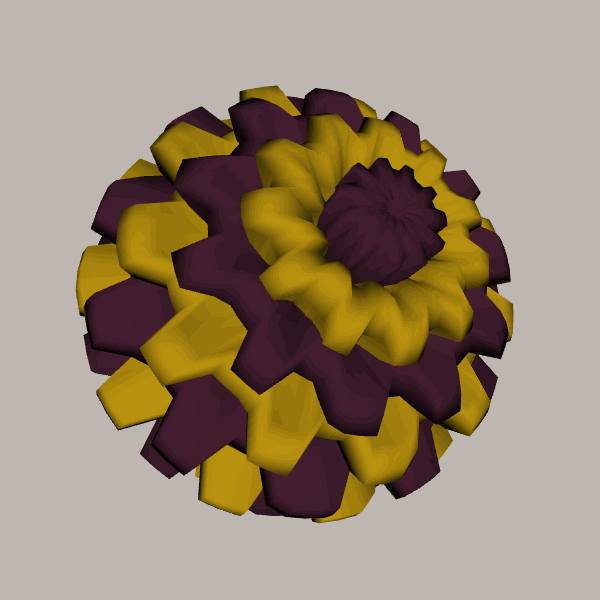
Background: light